Field crop: tomato
Growth stage: 1
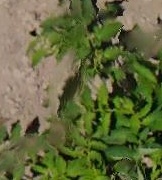
Species: tomato